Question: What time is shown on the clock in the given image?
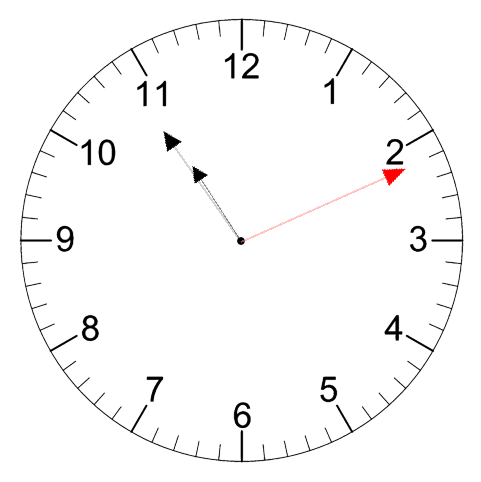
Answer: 10:54:11